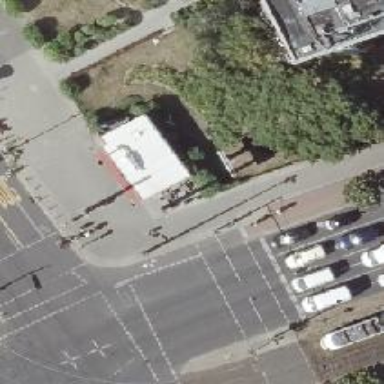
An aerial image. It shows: Fast food establishment.